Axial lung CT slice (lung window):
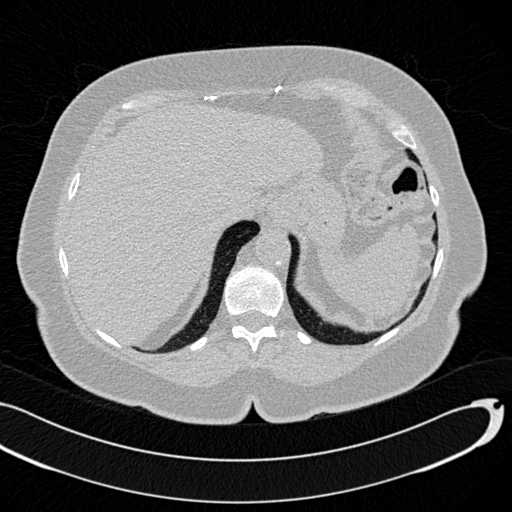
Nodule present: no